Question: I want to draw a rectangle on a position give it by my finger touching on the screen, but when I click on the button to draw, the rectangle's location is wrong, to many pixels on the right and up. I post the code and my xml layout file, also I give and Image of the "touch event" and the "rectangle location" of this touch event's, it is a capture of my imageView on the ADV emulator.
OnTouch Event:
'''
public boolean onTouch(View view, MotionEvent event) {
switch (event.getAction())
{
case MotionEvent.ACTION_UP:
{
x = event.getX();
y = event.getY();
/*int[] img_coordinates = new int[2];
imageView.getLocationOnScreen(img_coordinates);
Toast.makeText(getApplicationContext(), String.valueOf(img_coordinates[0]) + " " + String.valueOf(img_coordinates[1]), Toast.LENGTH_LONG).show();
x = x - img_coordinates[0];
y = y - img_coordinates[1];*/
Toast.makeText(getApplicationContext(), String.valueOf(x) + " " + String.valueOf(y), Toast.LENGTH_LONG).show();
imageView.invalidate();
break;
}
case MotionEvent.ACTION_MOVE:
{
if (event.getHistorySize() == 0)
{
x = event.getX();
y = event.getY();
}
if (x == 0 && y == 0)
{
x = event.getX();
y = event.getY();
}
canvas.drawLine(x, y, event.getX(), event.getY(), paint);
x = event.getX();
y = event.getY();
imageView.invalidate();
}
}
return true;
}
'''
Event for drawing:
'''
public void btnMove_Click(View view)
{
if(orientation == "UP")
{
canvas.drawLine(x, y, x, y - pixelFoot, paint);
Toast.makeText(getApplicationContext(), "Dibujado en " + String.valueOf(x) + " " + String.valueOf(y), Toast.LENGTH_LONG).show();
y -= pixelFoot;
imageView.invalidate();
}
else if(orientation == "DOWN")
{
canvas.drawLine(x, y, x, y + pixelFoot, paint);
Toast.makeText(getApplicationContext(), "Dibujado en " + String.valueOf(x) + " " + String.valueOf(y), Toast.LENGTH_LONG).show();
y += pixelFoot;
imageView.invalidate();
}
else if(orientation == "LEFT")
{
canvas.drawLine(x, y, x - pixelFoot, y, paint);
Toast.makeText(getApplicationContext(), "Dibujado en " + String.valueOf(x) + " " + String.valueOf(y), Toast.LENGTH_LONG).show();
x -= pixelFoot;
imageView.invalidate();
}
else if(orientation == "RIGHT")
{
canvas.drawLine(x, y, x + pixelFoot, y, paint);
Toast.makeText(getApplicationContext(), "Dibujado en " + String.valueOf(x) + " " + String.valueOf(y), Toast.LENGTH_LONG).show();
x += pixelFoot;
imageView.invalidate();
}
}
'''
XML Layout File:
'''
<RelativeLayout xmlns:android="http://schemas.android.com/apk/res/android"
xmlns:tools="http://schemas.android.com/tools"
android:layout_width="match_parent"
android:layout_height="match_parent"
tools:context=".MainActivity" >
<ImageView
android:id="@+id/imgFingerPaint"
android:layout_width="800px"
android:layout_height="564px"
android:layout_alignParentLeft="true"
android:layout_alignParentTop="true"
android:layout_toLeftOf="@+id/Button01"
android:src="@drawable/edittext_rounded_corners" />
<Button
android:id="@+id/btnMove"
android:layout_width="90px"
android:layout_height="90px"
android:layout_alignParentBottom="true"
android:layout_alignTop="@+id/btnRight"
android:layout_toRightOf="@+id/btnRight"
android:background="@drawable/edittext_rounded_corners"
android:onClick="btnMove_Click"
android:text="PASO" />
</RelativeLayout>
'''
Image of my screen when I make some touch events and some draw events:

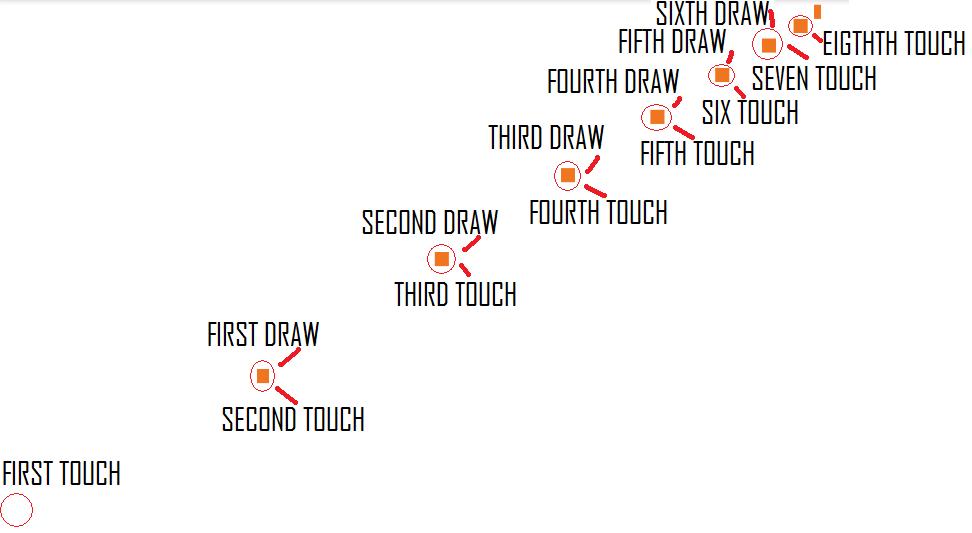
Answer: I found the solution! The canvas had a different width and height than the imageView, so the point location when I touch the screen was different for the canvas and for the imageView. Fix it giving the same width and height!